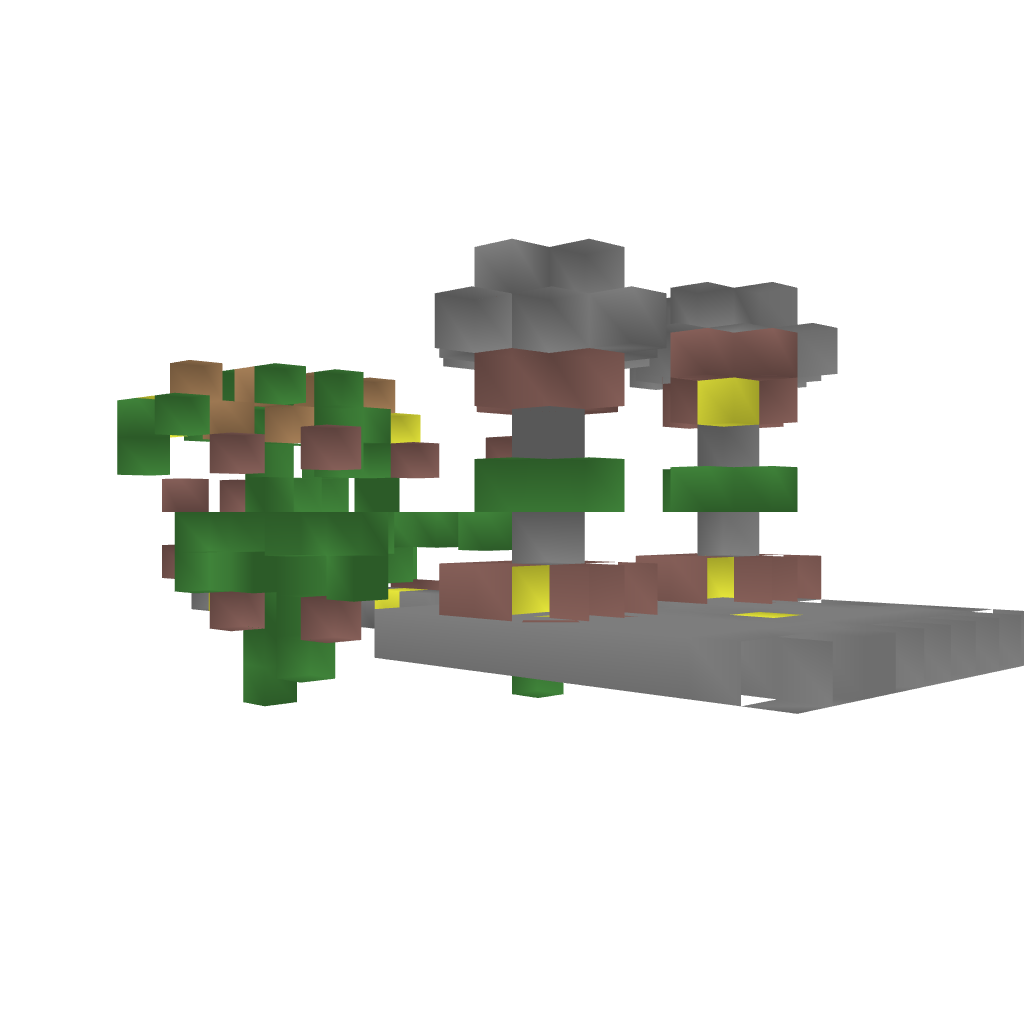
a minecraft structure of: Spawn for adventure maps bad low quality